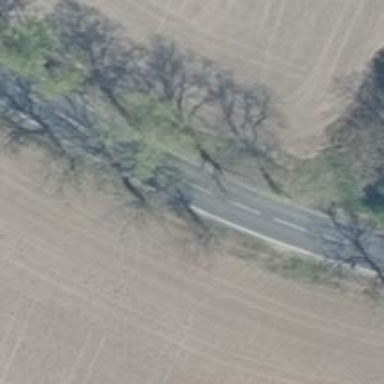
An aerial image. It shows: Secondary road with asphalt surface.